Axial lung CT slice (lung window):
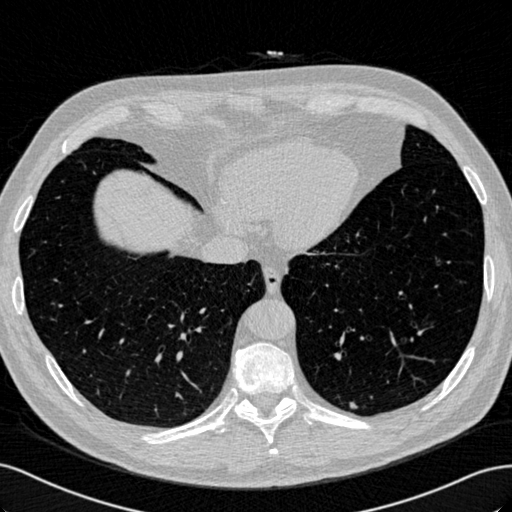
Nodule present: yes
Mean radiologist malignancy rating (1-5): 3